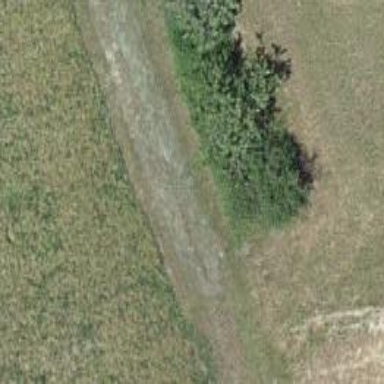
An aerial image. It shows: Hedge acting as barrier.